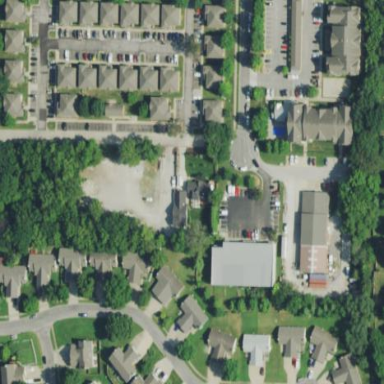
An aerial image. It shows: Residential area with apartments.